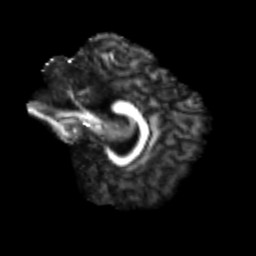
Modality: FA
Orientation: sagittal
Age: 25
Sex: male
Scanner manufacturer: siemens
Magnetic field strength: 3 T
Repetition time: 3.5 s
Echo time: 0.125 s